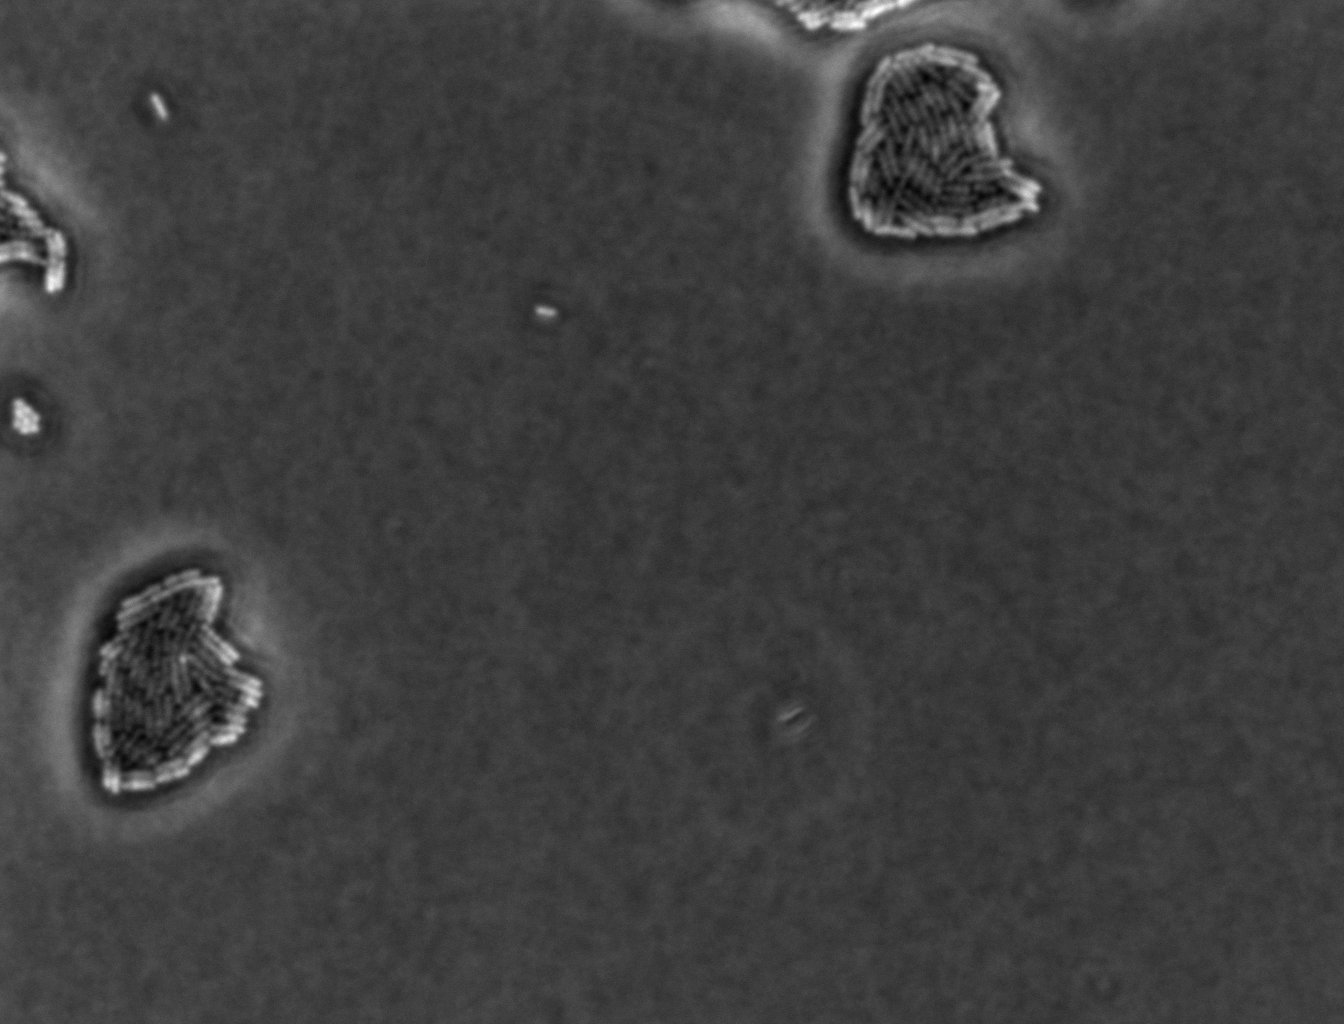
various_fewshot